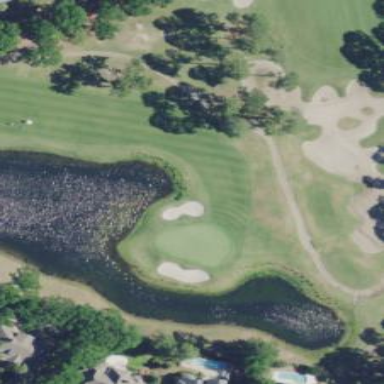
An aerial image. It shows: Golf bunker filled with natural sand.